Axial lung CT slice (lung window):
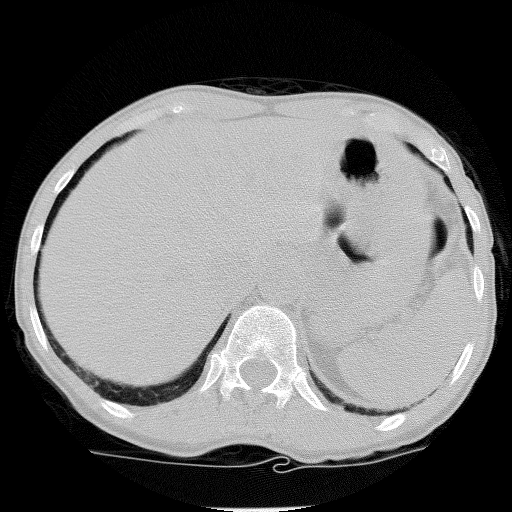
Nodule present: no